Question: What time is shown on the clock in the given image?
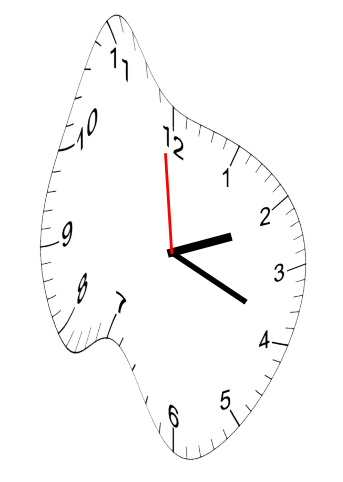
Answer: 02:18:59